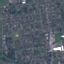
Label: Residential